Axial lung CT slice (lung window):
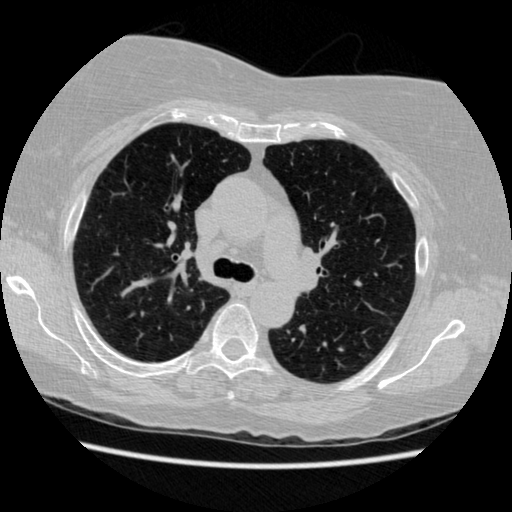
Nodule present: no